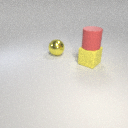
large yellow metal sphere behind large yellow rubber cube